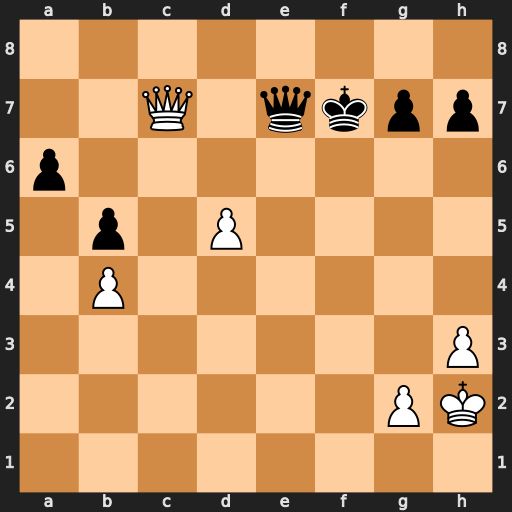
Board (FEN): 8/2Q1qkpp/p7/1p1P4/1P6/7P/6PK/8
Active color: w
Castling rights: -
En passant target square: -
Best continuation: d6 Qxc7 dxc7